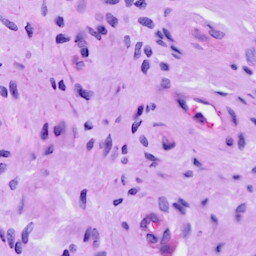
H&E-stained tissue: Cervix